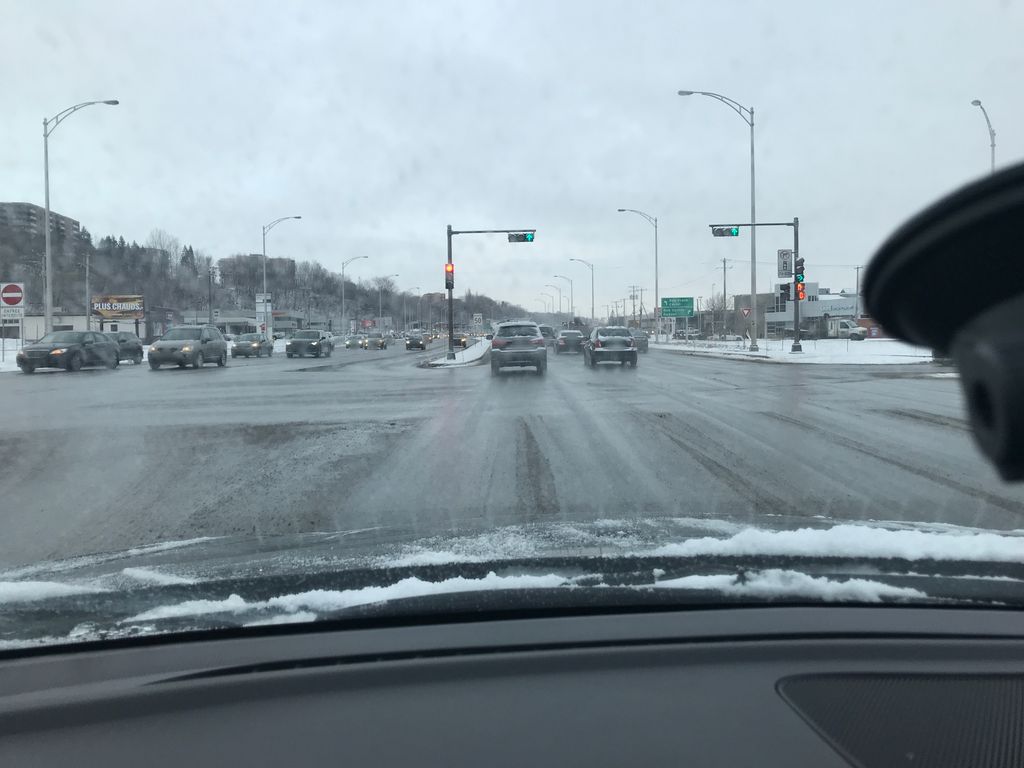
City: quebec_city